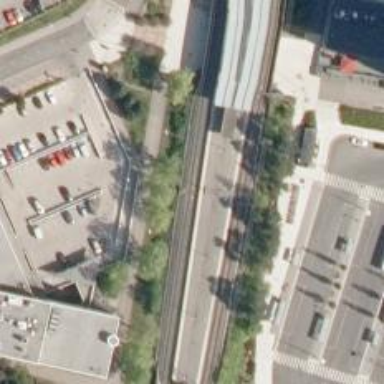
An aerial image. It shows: Railway signal supported by catenary mast.